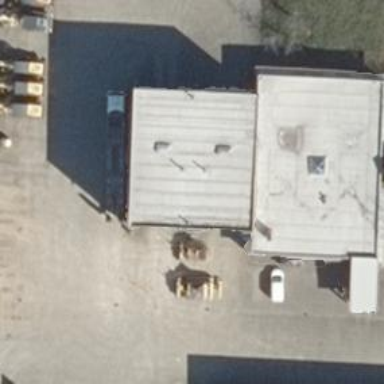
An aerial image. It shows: Industrial building.